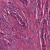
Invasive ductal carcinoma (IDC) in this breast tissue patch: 1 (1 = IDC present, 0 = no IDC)